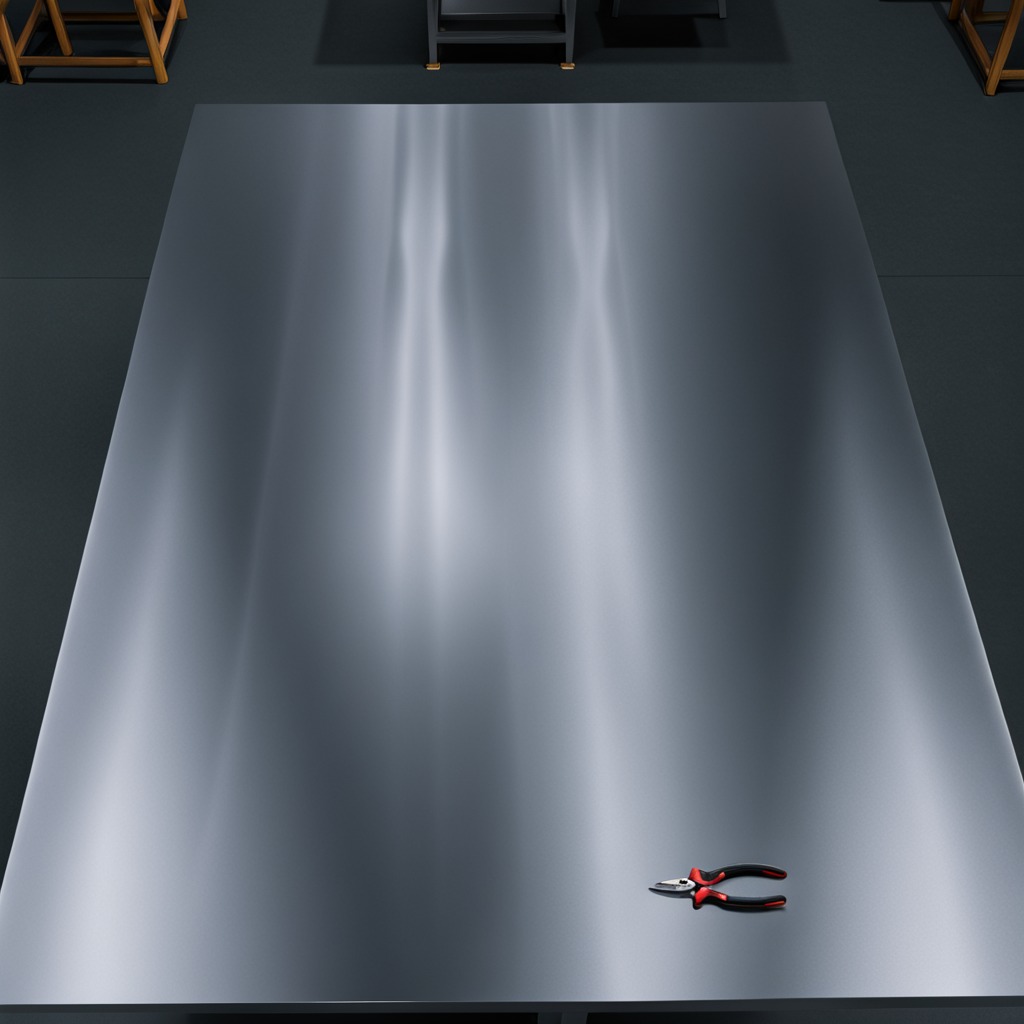
A plier is lying on the tabletop.